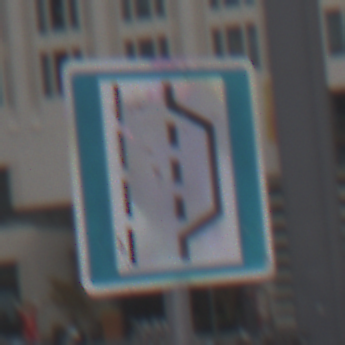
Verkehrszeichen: NothalteUndPannenbucht
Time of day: MorningAfternoon
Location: Outdoor (Urban)
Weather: Overcast
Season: NotSpecified
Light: Natural